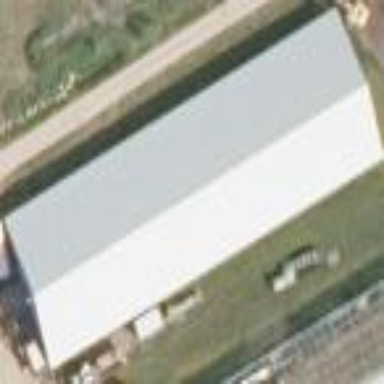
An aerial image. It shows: Greenhouse.